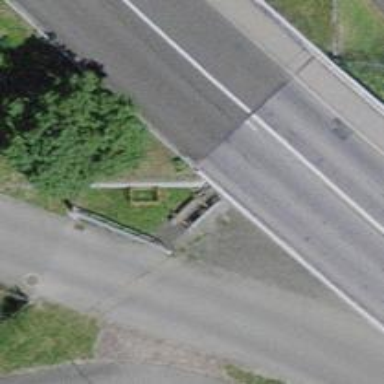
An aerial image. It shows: Lift gate barrier.